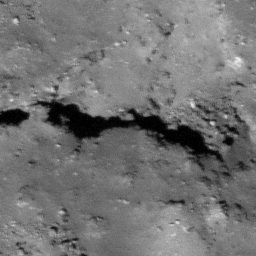
Pit: Tharp 1a
Host crater: Tharp
Host type: impact_melt
Lunar coordinates: latitude -30.6, longitude 145.681